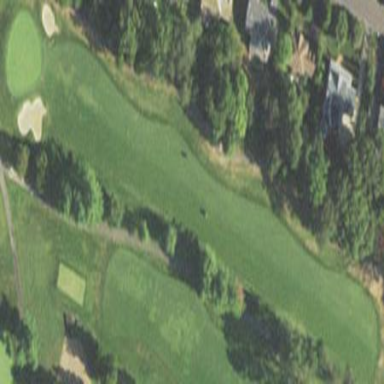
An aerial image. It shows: Scenic golf fairway.